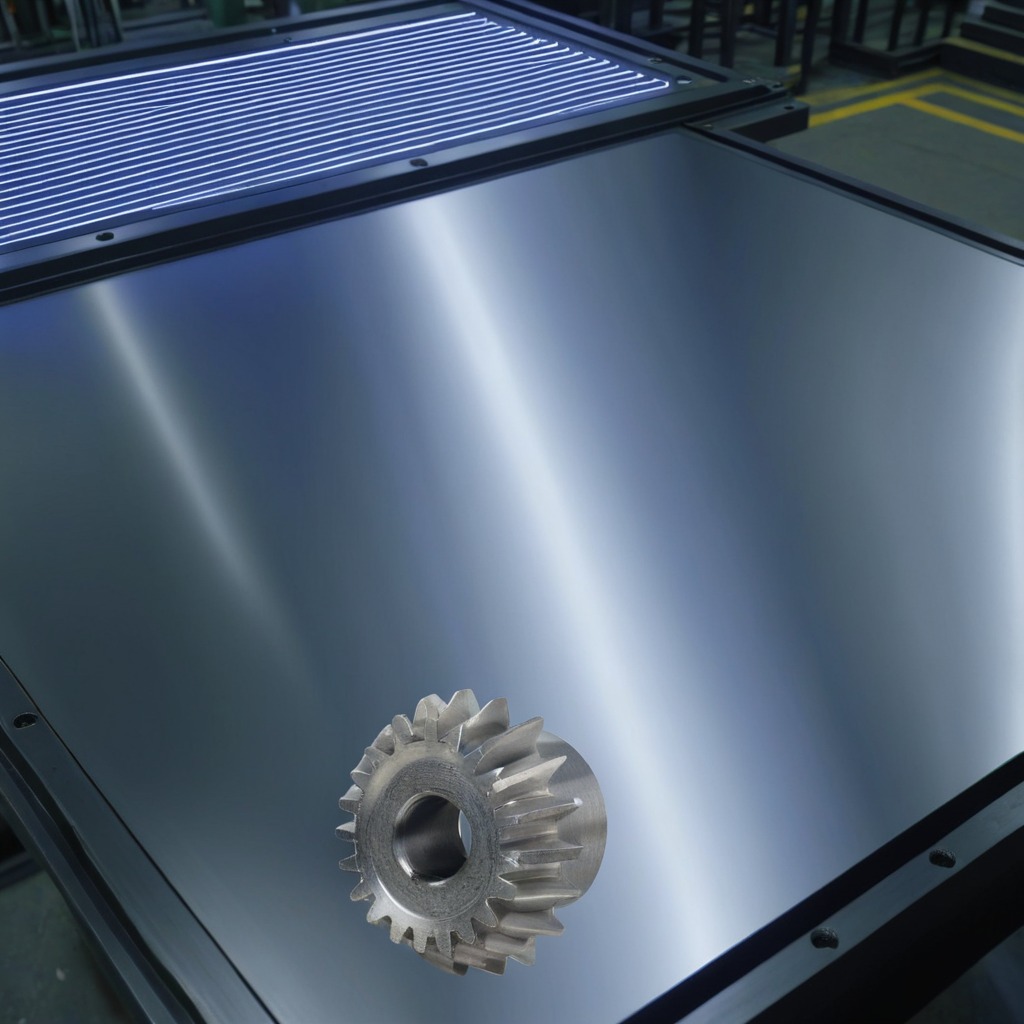
A steel gear with teeth is lying on the metal table in a machine shop under fluorescent lights.